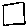
Label: square